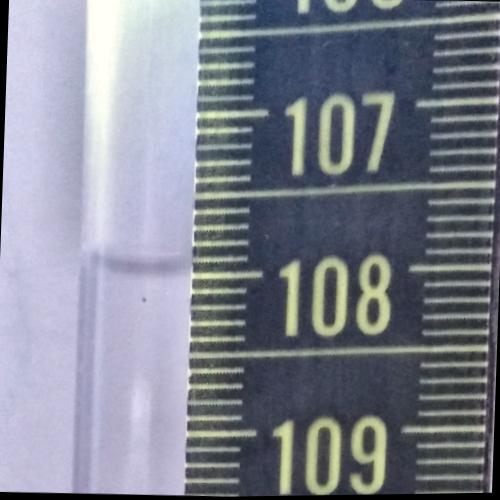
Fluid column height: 107.9 cm